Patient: sex M, age 32
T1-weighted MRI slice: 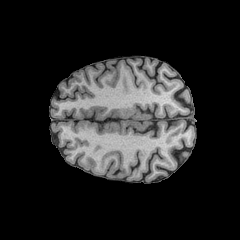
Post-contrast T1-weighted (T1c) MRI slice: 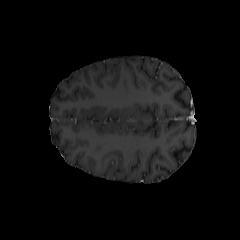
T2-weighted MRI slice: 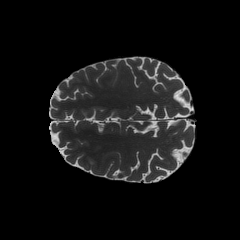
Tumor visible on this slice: no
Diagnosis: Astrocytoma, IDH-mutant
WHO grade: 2